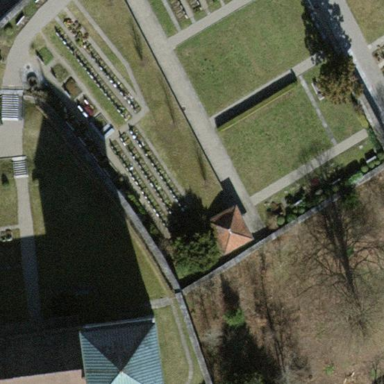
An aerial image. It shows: Cemetery.